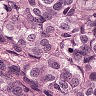
Metastatic tissue present: yes